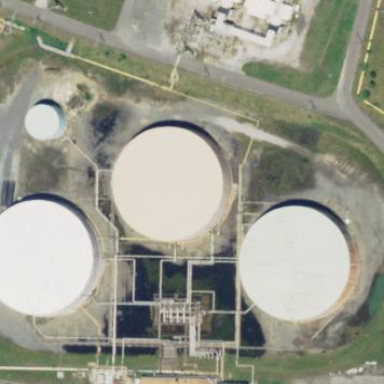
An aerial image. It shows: Storage tank building.